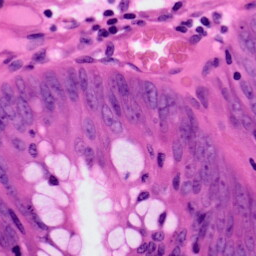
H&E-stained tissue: Colon